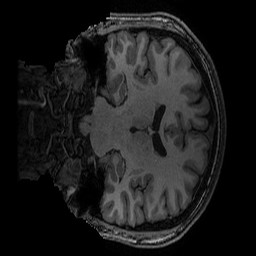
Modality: T1w
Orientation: coronal
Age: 20
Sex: male
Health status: ill
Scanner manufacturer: ge
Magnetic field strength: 3 T
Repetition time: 0.007664 s
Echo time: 0.00342 s